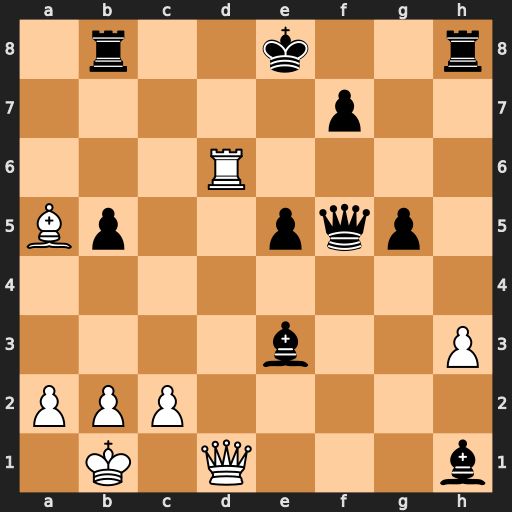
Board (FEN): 1r2k2r/5p2/3R4/Bp2pqp1/8/4b2P/PPP5/1K1Q3b
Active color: w
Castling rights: k
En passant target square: -
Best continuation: Rd8+ Rxd8 Qxd8#